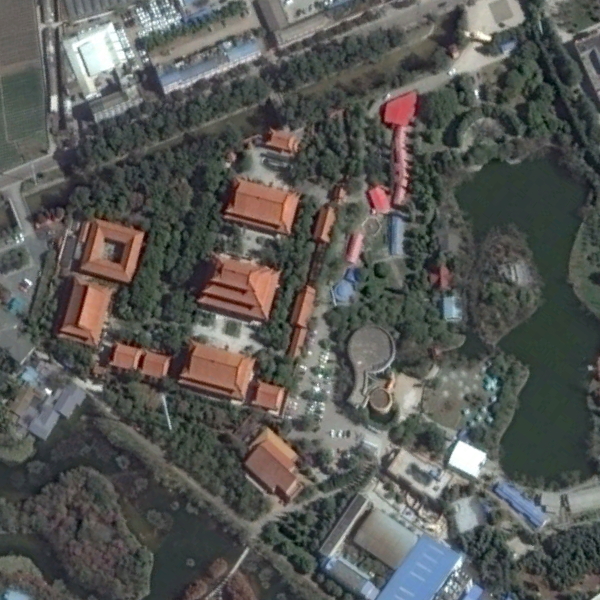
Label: Resort